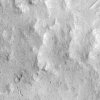
Atmospheric dust classification: not_dusty